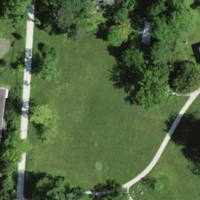
EUNIS habitat code: 53
Species observed at this site:
Lathyrus vernus
Turdus merula
Knautia arvensis
Erithacus rubecula
Ilex aquifolium
Milvus milvus
Ranunculus bulbosus
Plantago media
Fringilla coelebs
Regulus ignicapilla
Primula veris
Primula vulgaris